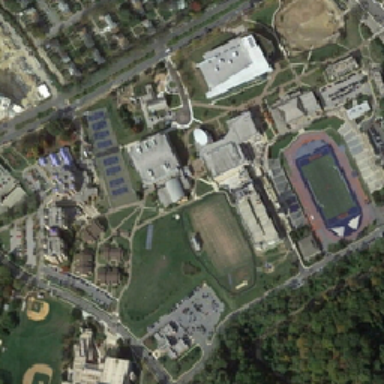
The university has a ground track filed with blue track a football field three baseball fields and eight tennis fields .